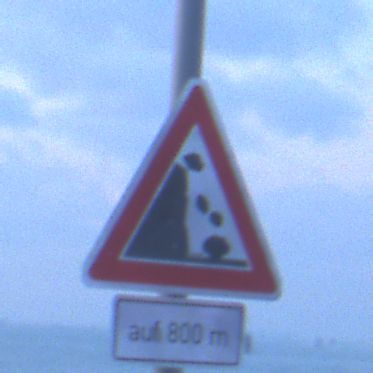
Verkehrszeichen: SteinschlagLinks
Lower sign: LaengeEinerStrecke5
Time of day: Dawn
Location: Outdoor (Urban)
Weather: PartlyCloudy
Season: NotSpecified
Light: Natural